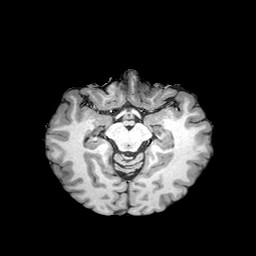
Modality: T1w
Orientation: coronal
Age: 45
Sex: female
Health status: healthy